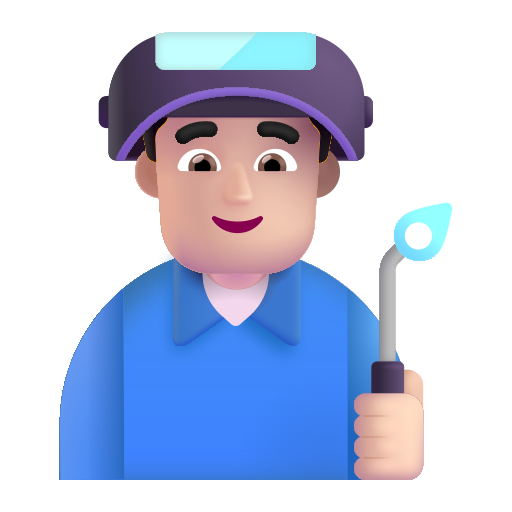
man factory worker color light